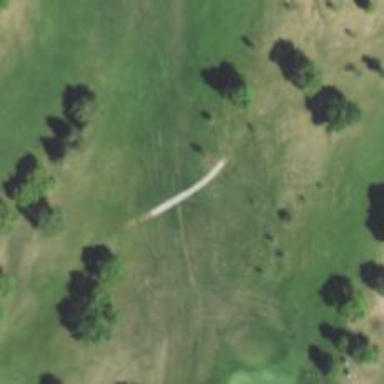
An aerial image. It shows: Well-maintained path intended for golf.